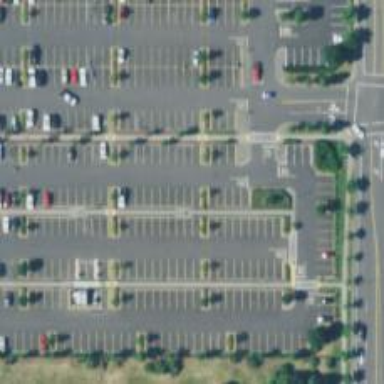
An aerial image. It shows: Trolley bay.